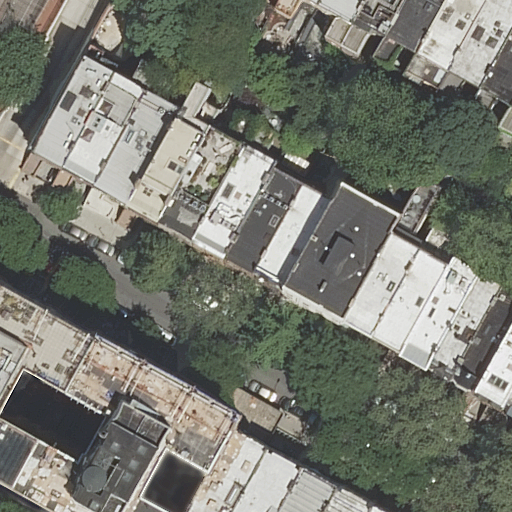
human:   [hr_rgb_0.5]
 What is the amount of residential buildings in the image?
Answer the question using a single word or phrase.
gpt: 33

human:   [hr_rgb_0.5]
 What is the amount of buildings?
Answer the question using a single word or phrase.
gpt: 33

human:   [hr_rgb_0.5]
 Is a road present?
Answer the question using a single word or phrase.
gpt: yes

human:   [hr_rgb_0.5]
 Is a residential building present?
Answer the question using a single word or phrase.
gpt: yes

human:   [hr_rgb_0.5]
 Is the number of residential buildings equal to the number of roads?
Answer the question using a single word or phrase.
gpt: no

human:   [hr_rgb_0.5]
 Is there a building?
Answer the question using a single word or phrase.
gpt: yes

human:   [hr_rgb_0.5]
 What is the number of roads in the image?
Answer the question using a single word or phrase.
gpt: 1

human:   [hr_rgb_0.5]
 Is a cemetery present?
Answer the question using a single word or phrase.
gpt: no

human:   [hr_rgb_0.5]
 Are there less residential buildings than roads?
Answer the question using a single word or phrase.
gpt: no

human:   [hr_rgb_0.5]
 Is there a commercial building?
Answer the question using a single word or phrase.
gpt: no

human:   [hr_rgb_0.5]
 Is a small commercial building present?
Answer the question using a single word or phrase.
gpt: no

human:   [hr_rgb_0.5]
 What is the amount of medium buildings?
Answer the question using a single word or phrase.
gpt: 20

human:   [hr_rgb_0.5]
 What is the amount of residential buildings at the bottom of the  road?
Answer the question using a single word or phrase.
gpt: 6

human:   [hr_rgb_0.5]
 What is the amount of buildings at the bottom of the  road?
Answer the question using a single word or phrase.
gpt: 6

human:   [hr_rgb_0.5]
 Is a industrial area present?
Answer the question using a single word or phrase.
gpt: no

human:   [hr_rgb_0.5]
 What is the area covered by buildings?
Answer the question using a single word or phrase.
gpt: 4832m2

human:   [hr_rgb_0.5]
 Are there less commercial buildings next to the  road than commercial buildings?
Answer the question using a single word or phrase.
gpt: no

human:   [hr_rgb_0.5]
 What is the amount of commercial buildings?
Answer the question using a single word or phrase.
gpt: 0

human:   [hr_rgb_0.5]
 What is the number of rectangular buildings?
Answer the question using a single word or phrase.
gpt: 21

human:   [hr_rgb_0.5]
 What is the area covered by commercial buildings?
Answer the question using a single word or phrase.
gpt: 0m2

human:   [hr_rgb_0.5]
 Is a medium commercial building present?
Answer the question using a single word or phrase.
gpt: no

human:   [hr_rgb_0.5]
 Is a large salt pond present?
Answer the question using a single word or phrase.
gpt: no

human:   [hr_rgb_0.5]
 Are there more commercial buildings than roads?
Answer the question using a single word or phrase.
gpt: no

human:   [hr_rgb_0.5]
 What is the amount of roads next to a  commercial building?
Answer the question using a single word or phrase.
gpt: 0

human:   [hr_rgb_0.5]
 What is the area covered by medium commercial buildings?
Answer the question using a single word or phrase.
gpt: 0m2

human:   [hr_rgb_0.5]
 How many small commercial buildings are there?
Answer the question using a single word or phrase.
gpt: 0

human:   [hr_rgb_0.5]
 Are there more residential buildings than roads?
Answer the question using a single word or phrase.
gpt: yes

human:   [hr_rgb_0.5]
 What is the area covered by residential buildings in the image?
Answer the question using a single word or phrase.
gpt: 4832m2

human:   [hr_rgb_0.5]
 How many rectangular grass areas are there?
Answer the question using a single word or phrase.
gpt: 0

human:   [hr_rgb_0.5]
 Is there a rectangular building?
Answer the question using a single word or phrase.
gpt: yes

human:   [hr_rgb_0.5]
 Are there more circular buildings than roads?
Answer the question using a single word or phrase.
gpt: no

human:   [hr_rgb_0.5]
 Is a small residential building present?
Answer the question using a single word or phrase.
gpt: yes

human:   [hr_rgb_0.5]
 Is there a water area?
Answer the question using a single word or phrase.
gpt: no

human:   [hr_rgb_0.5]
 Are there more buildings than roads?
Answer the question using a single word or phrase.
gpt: yes

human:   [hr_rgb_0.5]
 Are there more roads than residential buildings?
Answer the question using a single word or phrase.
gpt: no

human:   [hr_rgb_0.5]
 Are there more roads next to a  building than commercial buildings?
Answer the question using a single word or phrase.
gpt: yes

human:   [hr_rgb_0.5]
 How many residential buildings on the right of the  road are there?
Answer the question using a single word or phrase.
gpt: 22

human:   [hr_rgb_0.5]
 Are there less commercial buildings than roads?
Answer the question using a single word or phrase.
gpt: yes

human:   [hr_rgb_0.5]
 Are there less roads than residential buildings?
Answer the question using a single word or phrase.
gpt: yes

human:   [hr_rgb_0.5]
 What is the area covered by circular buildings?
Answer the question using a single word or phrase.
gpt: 0m2

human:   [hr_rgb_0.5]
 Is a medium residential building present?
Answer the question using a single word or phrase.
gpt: yes

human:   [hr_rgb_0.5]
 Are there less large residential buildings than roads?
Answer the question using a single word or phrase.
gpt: no

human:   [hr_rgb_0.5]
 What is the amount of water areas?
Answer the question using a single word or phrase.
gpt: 0

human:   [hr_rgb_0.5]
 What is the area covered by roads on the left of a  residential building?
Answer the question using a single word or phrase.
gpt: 0m2

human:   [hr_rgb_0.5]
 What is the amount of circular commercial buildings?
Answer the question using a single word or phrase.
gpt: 0

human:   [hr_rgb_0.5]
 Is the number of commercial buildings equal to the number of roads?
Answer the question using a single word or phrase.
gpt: no

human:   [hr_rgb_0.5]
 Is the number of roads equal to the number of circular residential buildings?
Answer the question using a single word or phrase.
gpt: no

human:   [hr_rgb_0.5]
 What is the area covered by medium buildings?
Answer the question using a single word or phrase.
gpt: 3038m2

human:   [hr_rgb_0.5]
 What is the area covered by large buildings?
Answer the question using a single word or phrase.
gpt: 1391m2

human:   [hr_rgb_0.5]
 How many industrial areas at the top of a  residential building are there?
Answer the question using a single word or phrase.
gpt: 0

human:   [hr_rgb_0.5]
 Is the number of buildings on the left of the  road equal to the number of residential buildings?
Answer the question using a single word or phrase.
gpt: no

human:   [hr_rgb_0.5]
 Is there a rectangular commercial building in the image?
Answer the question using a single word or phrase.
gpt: no

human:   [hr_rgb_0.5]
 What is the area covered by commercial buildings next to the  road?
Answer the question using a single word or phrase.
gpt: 0m2

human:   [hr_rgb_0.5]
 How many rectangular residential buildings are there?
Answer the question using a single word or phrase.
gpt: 21

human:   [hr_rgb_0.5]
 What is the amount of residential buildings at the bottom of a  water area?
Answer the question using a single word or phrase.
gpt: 0

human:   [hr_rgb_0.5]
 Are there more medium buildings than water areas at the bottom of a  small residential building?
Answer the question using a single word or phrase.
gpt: yes

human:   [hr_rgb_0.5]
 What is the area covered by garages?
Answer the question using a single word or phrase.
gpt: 0m2

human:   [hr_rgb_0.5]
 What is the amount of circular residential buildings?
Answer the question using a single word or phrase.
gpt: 0

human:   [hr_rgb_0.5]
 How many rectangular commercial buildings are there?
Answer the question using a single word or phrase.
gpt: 0

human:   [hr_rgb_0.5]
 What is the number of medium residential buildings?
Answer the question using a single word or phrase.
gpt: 20

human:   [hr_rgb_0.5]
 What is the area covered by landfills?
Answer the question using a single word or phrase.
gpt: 0m2

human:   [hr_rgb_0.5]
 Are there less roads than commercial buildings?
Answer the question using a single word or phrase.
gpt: no

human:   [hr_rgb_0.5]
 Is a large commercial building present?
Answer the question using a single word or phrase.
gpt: no

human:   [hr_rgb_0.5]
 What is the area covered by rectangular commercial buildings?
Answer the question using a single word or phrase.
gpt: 0m2